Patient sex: M
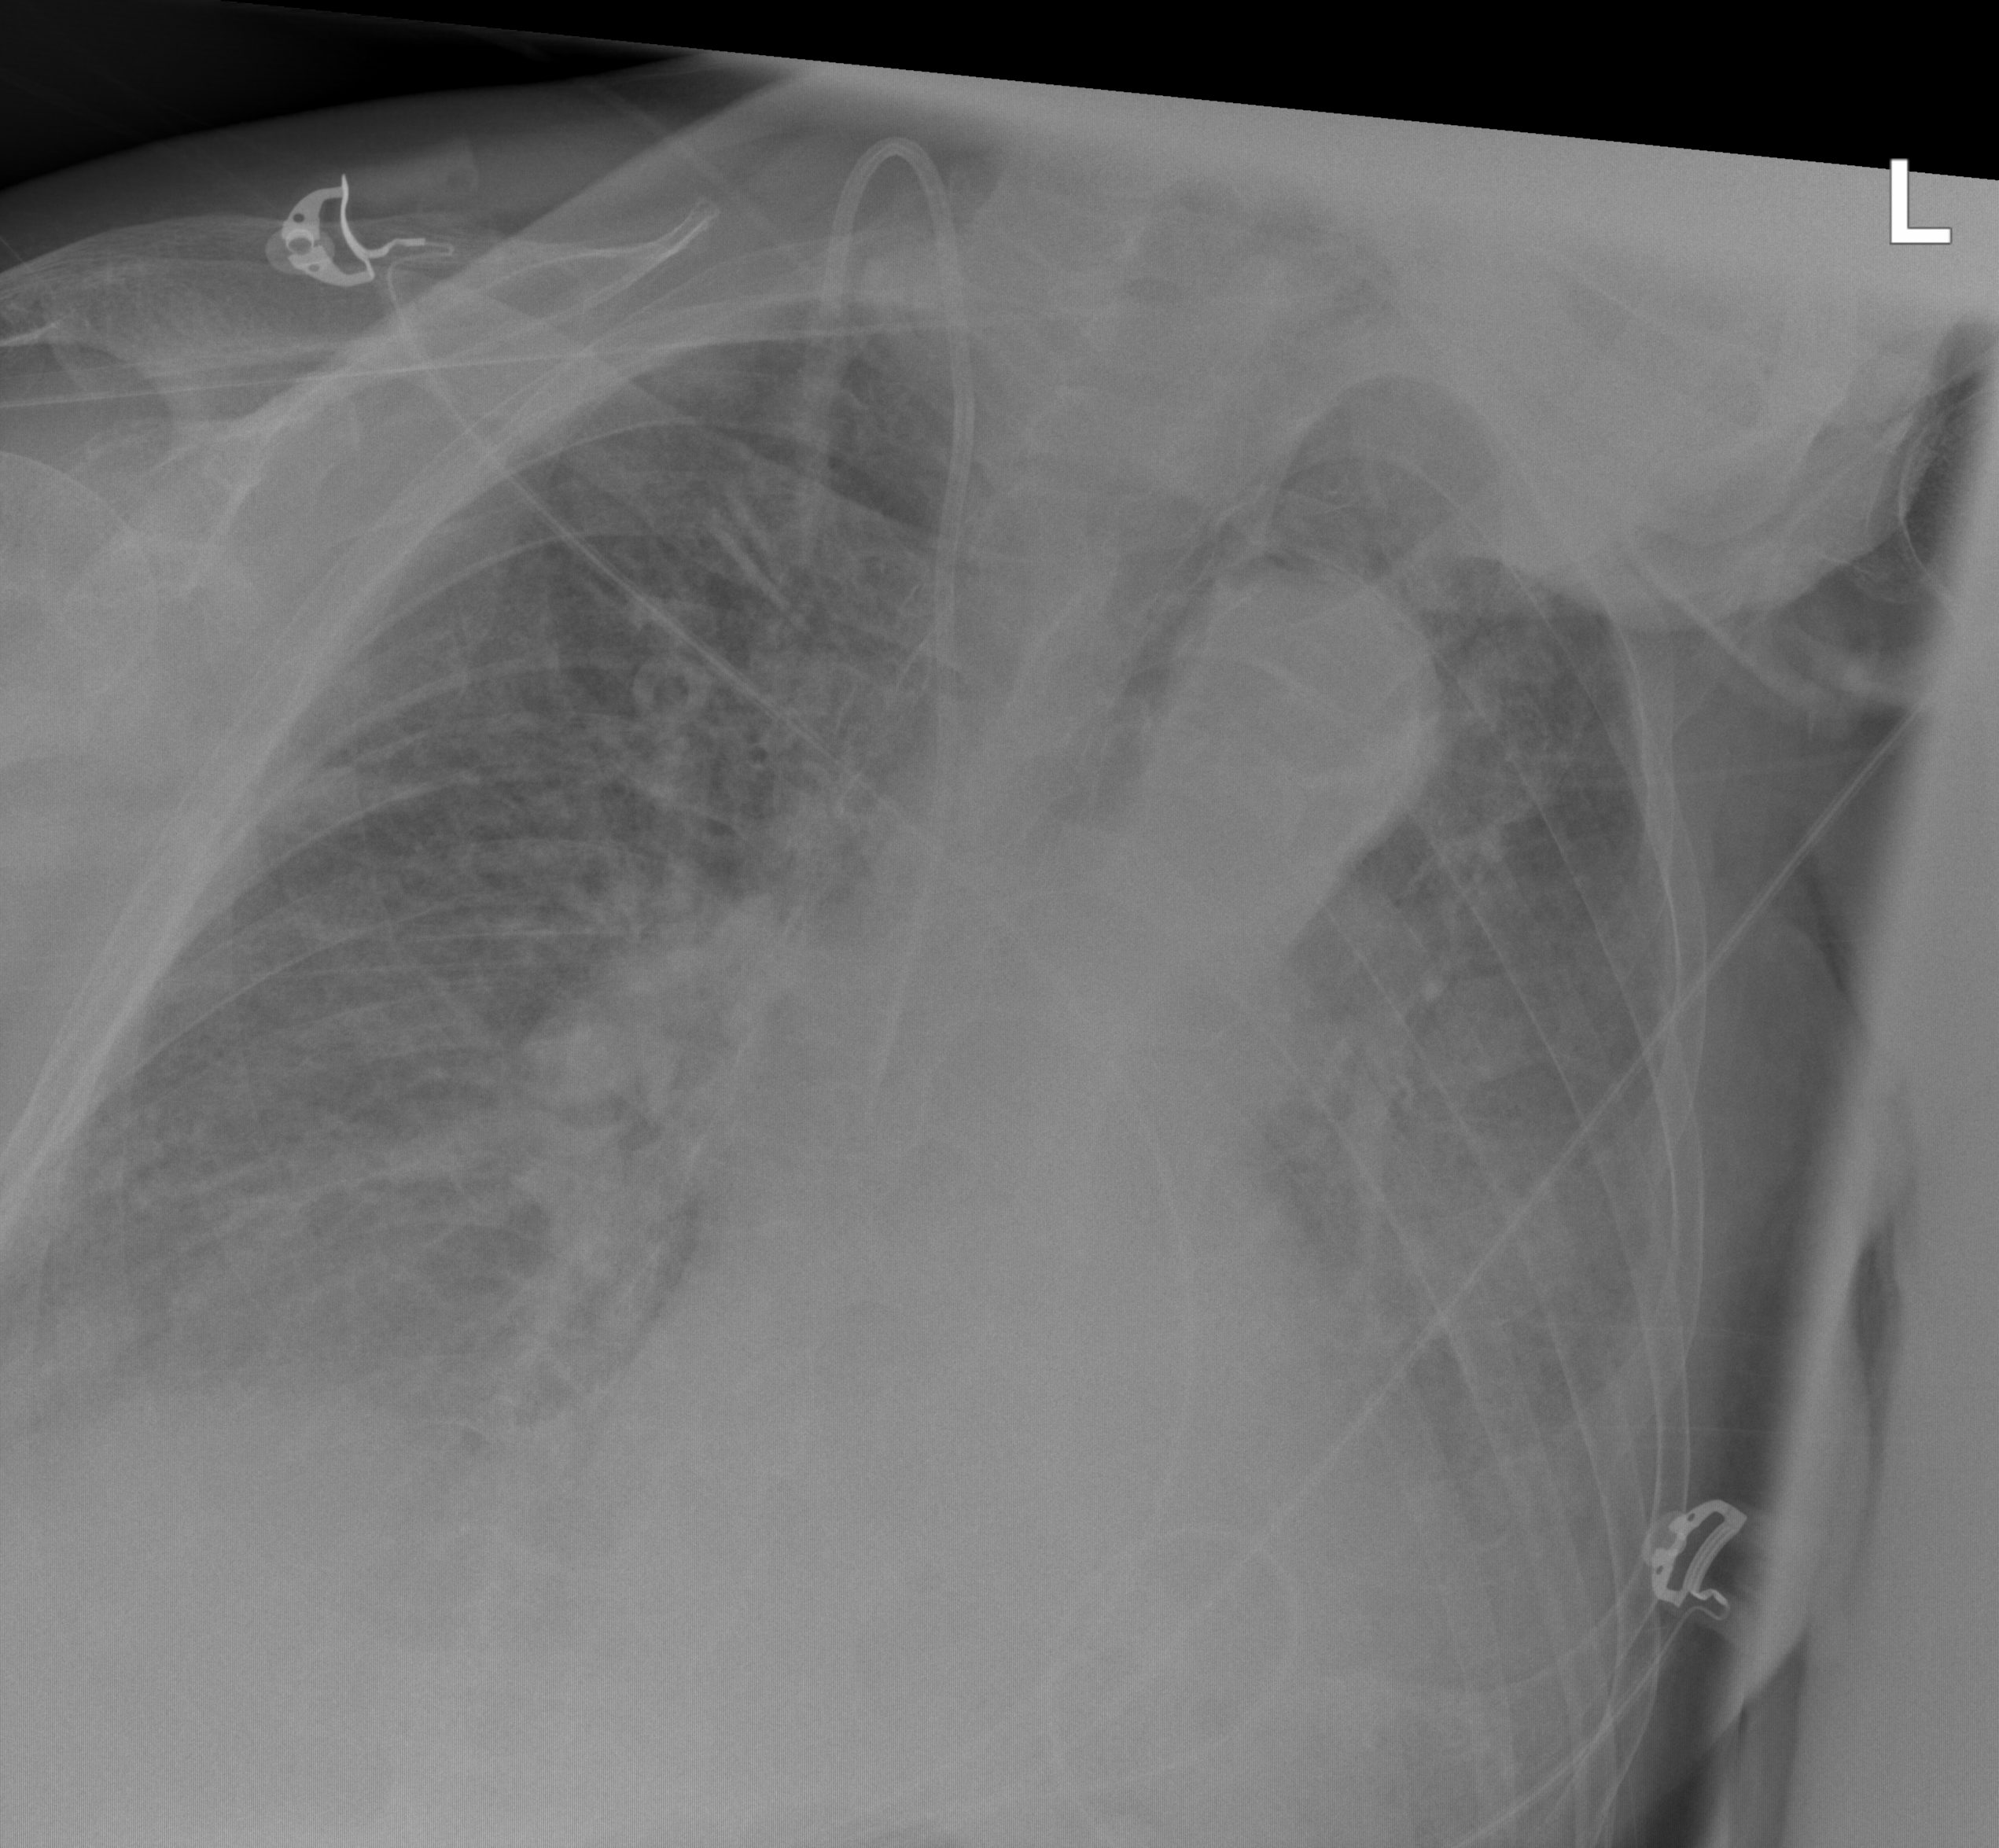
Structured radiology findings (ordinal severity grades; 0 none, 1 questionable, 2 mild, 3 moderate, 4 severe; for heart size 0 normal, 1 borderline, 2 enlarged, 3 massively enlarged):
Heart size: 2
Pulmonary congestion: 2
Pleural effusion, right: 2
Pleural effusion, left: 2
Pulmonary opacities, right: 1
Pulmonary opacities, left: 1
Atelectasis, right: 2
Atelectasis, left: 2